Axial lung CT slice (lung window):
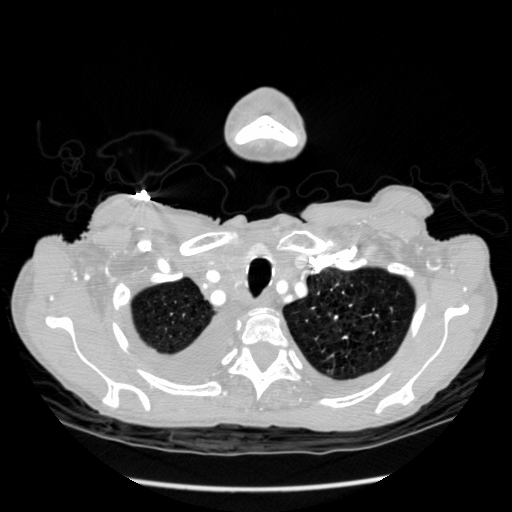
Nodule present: no